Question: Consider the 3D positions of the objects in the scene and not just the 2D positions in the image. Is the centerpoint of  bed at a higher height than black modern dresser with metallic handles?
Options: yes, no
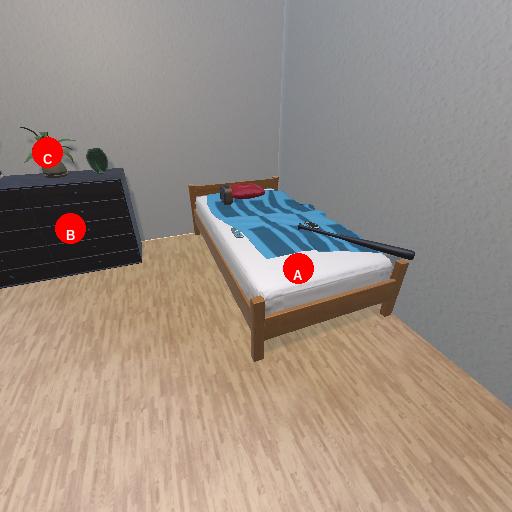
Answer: yes